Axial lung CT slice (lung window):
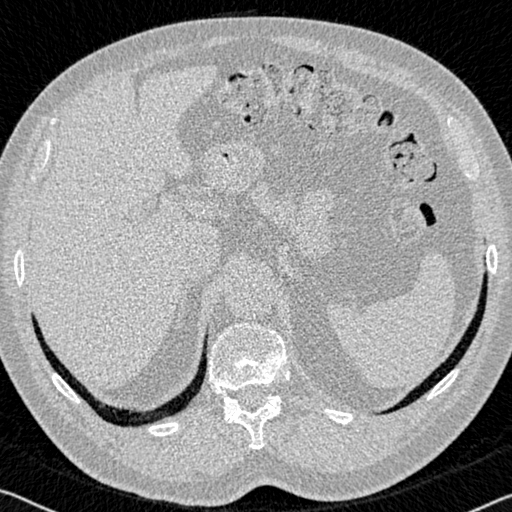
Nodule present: no